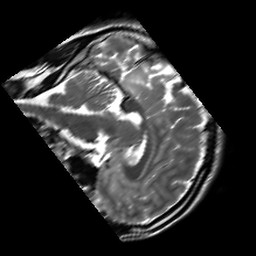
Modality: T2w
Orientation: sagittal
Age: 22
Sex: male
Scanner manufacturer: siemens
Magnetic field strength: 3 T
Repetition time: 7 s
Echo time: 0.09 s